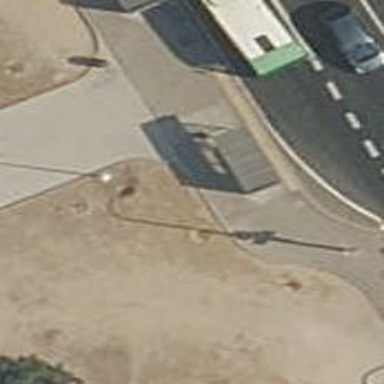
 serving as platform for public transportation."